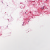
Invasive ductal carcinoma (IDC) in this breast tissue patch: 0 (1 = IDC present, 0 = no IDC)